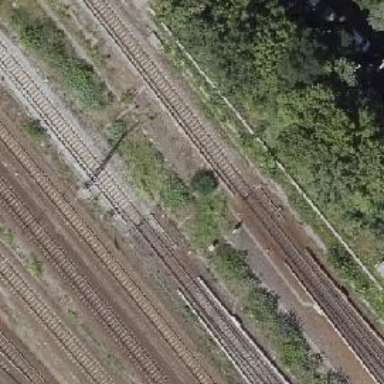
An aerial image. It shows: Railway switch with the turnout on the right side.